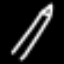
Label: pencil